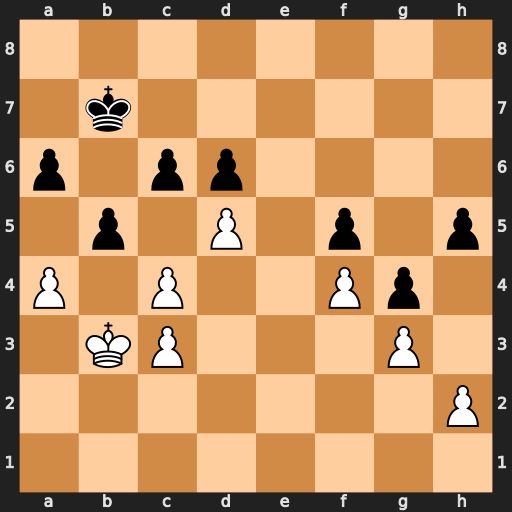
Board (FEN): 8/1k6/p1pp4/1p1P1p1p/P1P2Pp1/1KP3P1/7P/8
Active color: w
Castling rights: -
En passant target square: -
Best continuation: dxc6+ Kxc6 cxb5+ axb5 a5